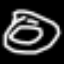
Label: donut